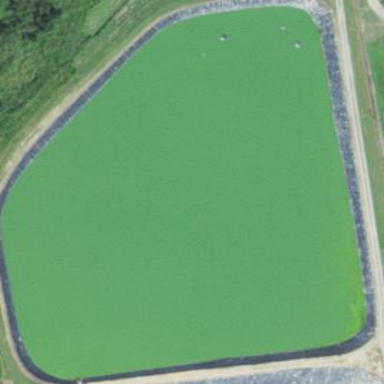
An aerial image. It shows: Wastewater treatment plant located in basin. The plant treats wastewater from the water source.